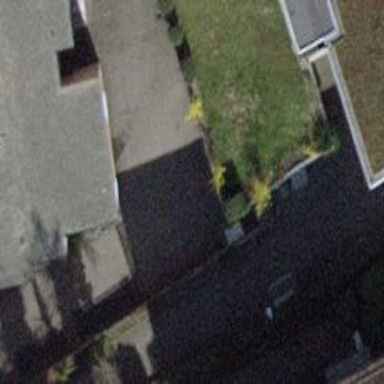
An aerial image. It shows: Driveway.